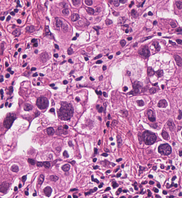
Tumor epithelial tissue: yes
Tumor-associated stroma tissue: yes
Normal tissue: no